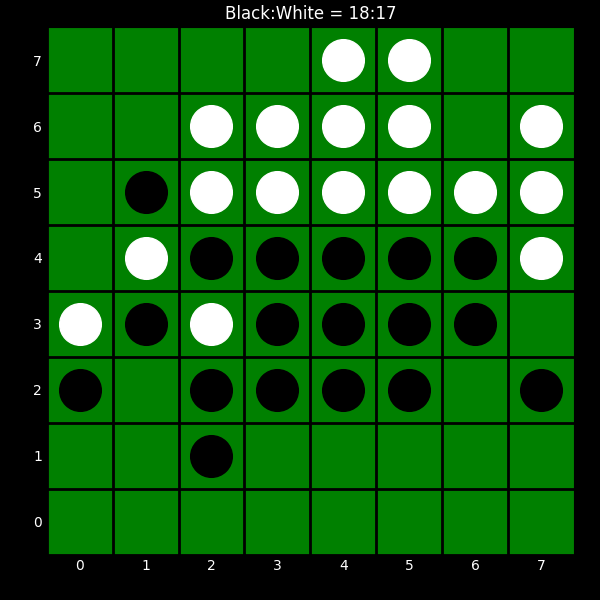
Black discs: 18
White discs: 17